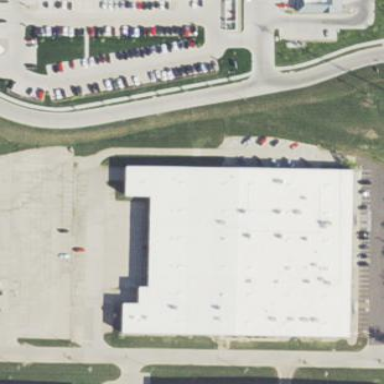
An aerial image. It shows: Commercial building.